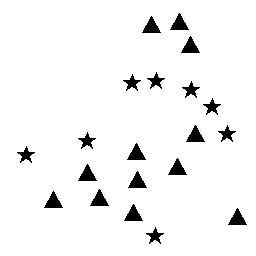
Squares: 0
Triangles: 12
Stars: 8
Total shapes: 20